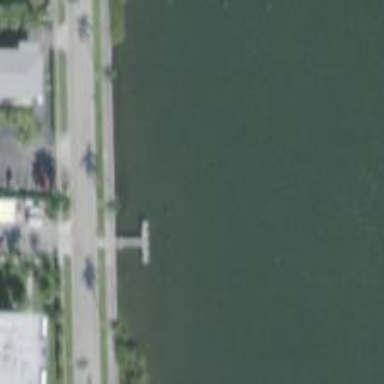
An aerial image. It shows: Man-made pier.